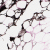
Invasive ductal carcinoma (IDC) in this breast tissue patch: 0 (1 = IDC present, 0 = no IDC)